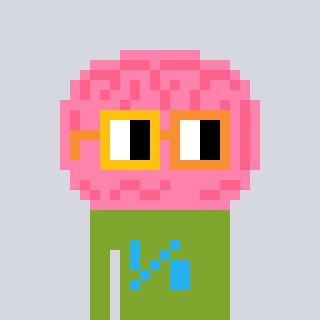
a pixel art character with square yellow and orange glasses, a brain-shaped head and a slimegreen-colored body on a cool background